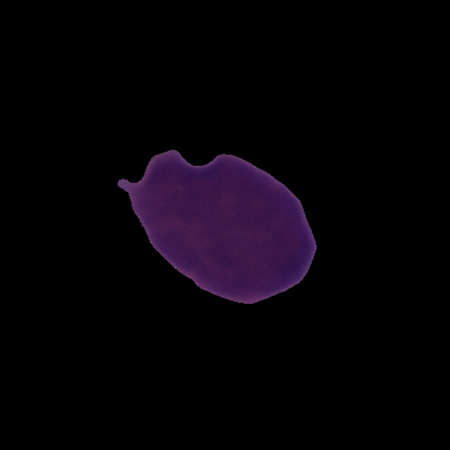
Label: cancer